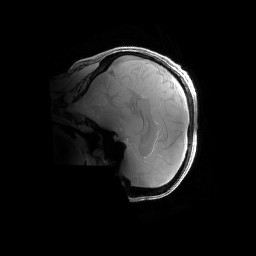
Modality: PDw
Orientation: sagittal
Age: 27
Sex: male
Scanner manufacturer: siemens
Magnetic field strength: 6.98 T
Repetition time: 1.3 s
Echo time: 0.00231 s